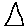
Label: triangle